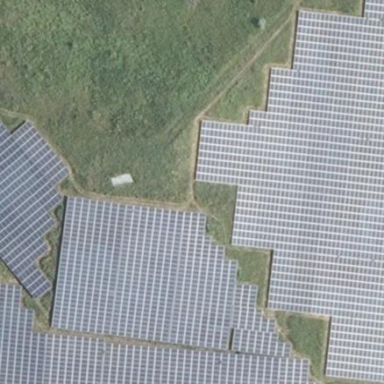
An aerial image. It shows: Solar photovoltaic panel generator.